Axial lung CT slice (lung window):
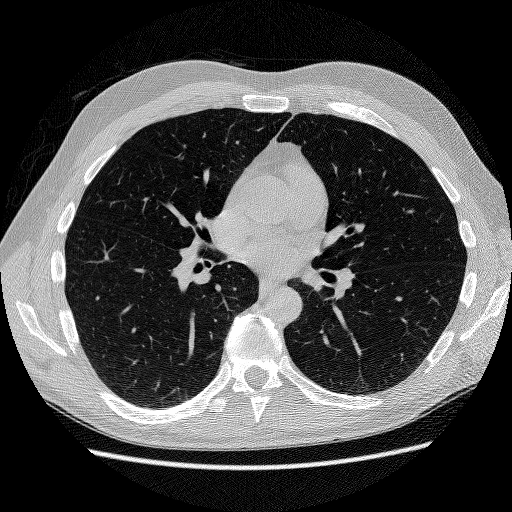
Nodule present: no